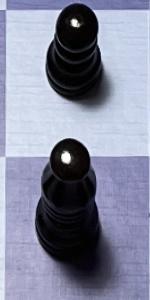
Label: Bishop_Black